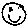
Label: smiley face